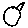
Label: cat